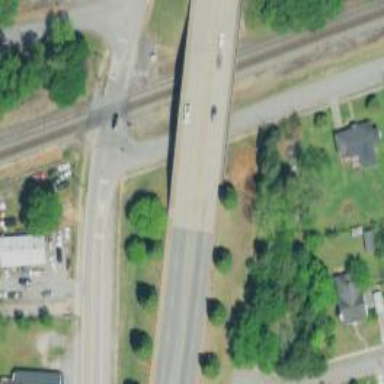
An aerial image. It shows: Secondary road with bridge.